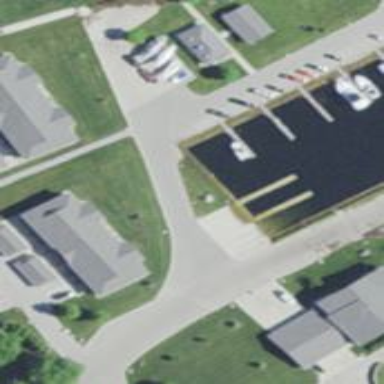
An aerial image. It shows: Slipway on leisure land.